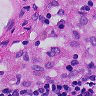
Metastatic tissue present: no